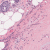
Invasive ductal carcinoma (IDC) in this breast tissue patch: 1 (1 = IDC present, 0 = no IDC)